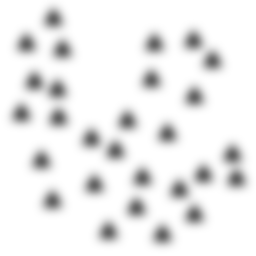
Squares: 0
Triangles: 28
Stars: 0
Total shapes: 28